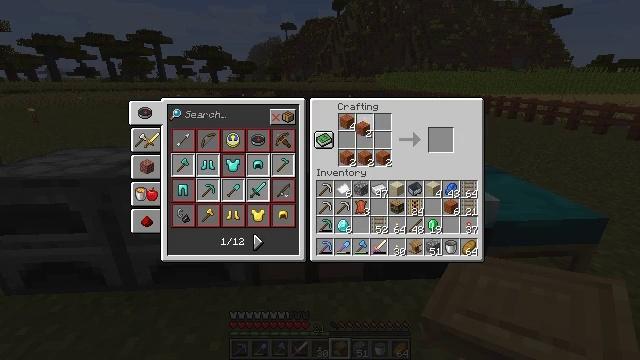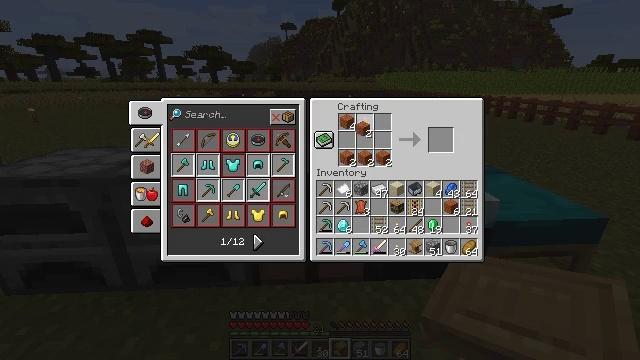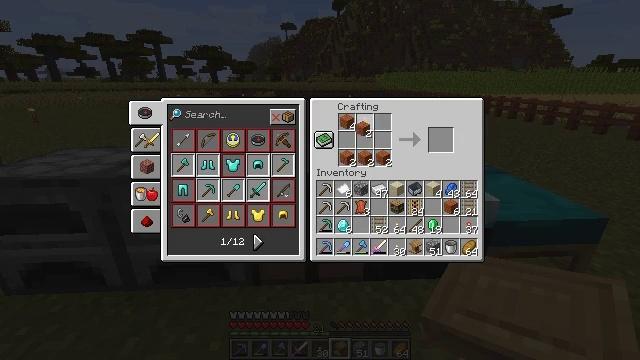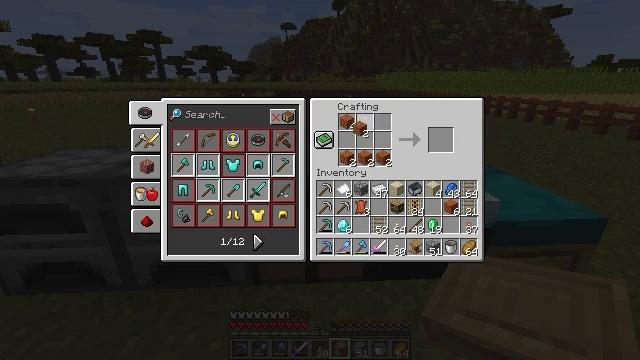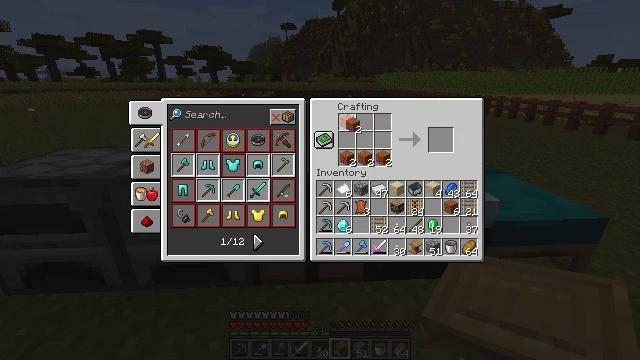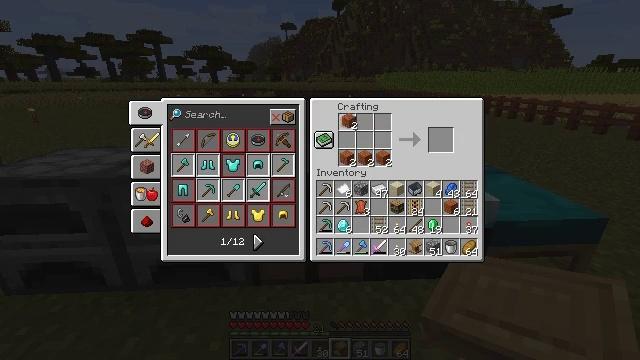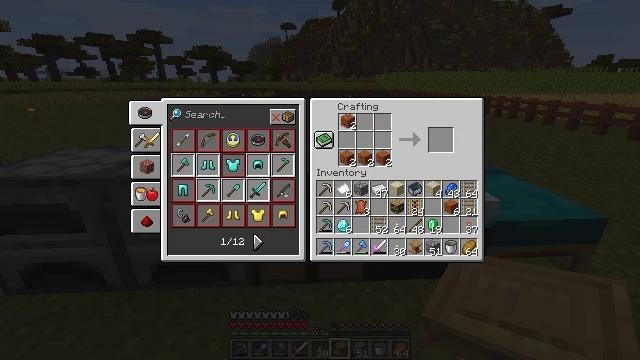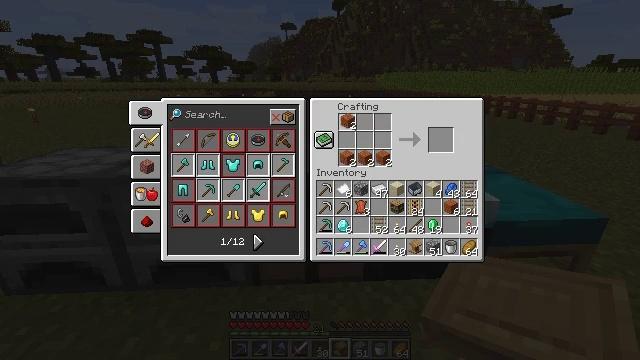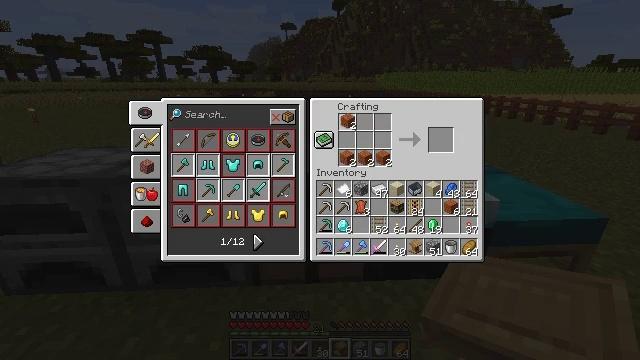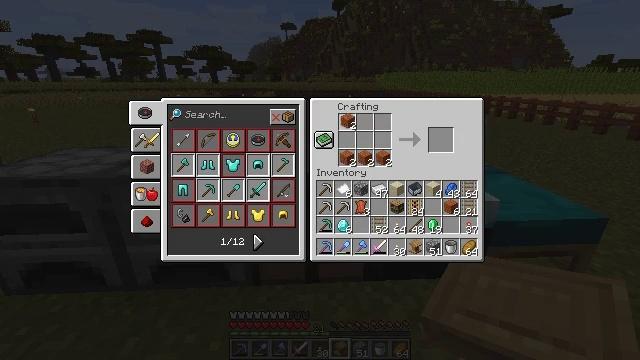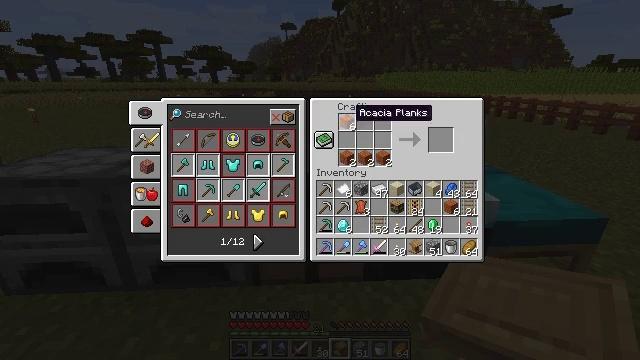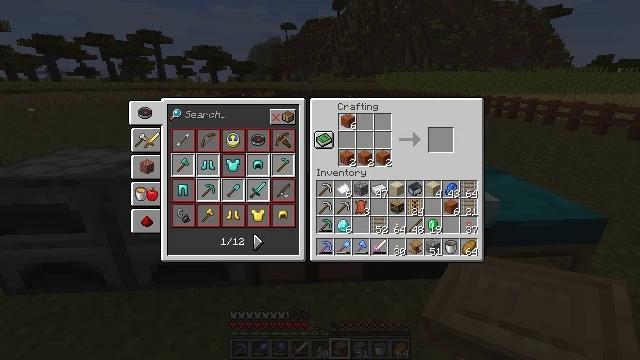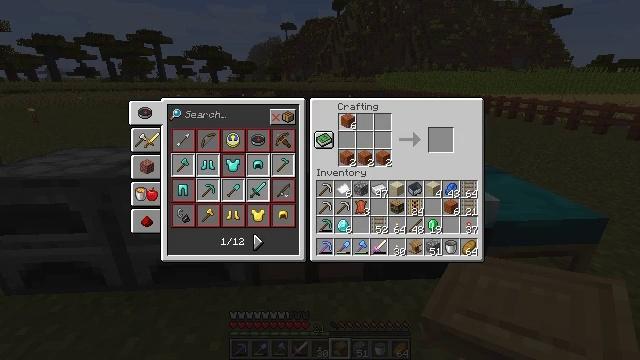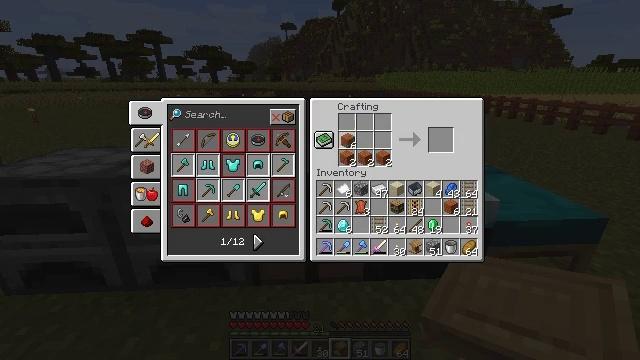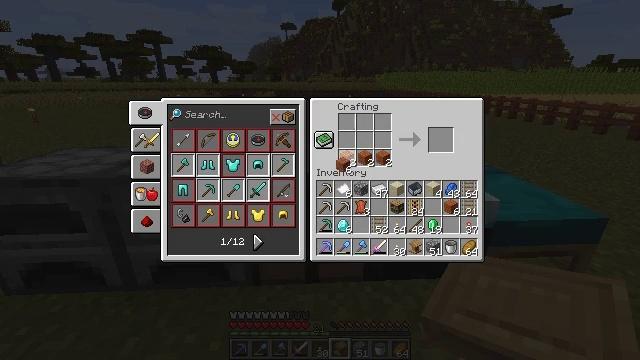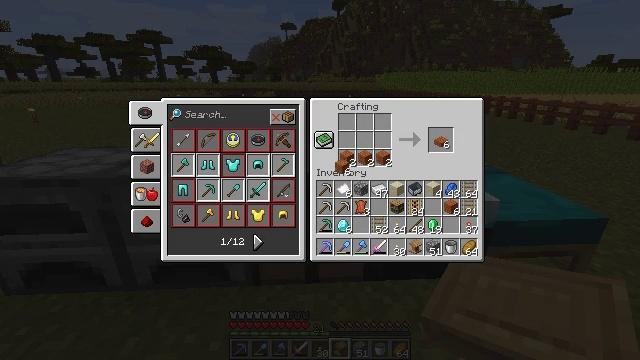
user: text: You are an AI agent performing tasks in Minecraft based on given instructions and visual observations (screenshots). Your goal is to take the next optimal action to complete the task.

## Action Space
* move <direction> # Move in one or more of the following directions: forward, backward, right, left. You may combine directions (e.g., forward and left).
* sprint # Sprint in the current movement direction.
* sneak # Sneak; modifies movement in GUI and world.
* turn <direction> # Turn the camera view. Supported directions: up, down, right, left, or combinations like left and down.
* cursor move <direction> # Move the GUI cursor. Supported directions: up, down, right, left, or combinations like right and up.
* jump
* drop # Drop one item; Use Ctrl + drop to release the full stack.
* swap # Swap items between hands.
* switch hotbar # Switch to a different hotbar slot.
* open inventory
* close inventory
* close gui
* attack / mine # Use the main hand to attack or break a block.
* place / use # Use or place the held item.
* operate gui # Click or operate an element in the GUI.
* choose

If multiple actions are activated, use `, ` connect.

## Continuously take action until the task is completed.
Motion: motion action
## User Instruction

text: Make an acacia slab using acacia planks.
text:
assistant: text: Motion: no_op
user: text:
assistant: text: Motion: no_op
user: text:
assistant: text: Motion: no_op
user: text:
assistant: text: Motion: cursor move left
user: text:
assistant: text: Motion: no_op
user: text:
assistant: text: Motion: no_op
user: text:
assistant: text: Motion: operate gui
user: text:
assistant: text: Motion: operate gui
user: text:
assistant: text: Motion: operate gui
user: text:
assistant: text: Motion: no_op
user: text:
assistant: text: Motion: operate gui
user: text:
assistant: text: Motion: operate gui
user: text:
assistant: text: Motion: cursor move down
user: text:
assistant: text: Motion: cursor move down
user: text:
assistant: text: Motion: no_op
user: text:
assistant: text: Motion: no_op
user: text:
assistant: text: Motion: operate gui
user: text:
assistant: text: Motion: operate gui
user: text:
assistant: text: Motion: operate gui
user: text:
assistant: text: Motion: no_op
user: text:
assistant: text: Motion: no_op
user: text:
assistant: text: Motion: no_op
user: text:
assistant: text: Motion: no_op
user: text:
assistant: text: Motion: no_op
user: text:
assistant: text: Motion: no_op
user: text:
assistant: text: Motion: no_op
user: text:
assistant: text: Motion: no_op
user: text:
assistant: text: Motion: no_op
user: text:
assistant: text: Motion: no_op
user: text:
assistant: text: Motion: no_op